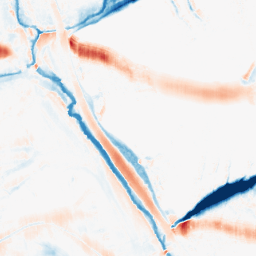
Category: morphological
Decomposition family: morphological_ellipse
Decomposition parameters: operation: average
width: 30
height: 10
Upsampling method: linear_exact
Upsampling parameters: scale: 8
Upsampling scale: 8